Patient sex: M
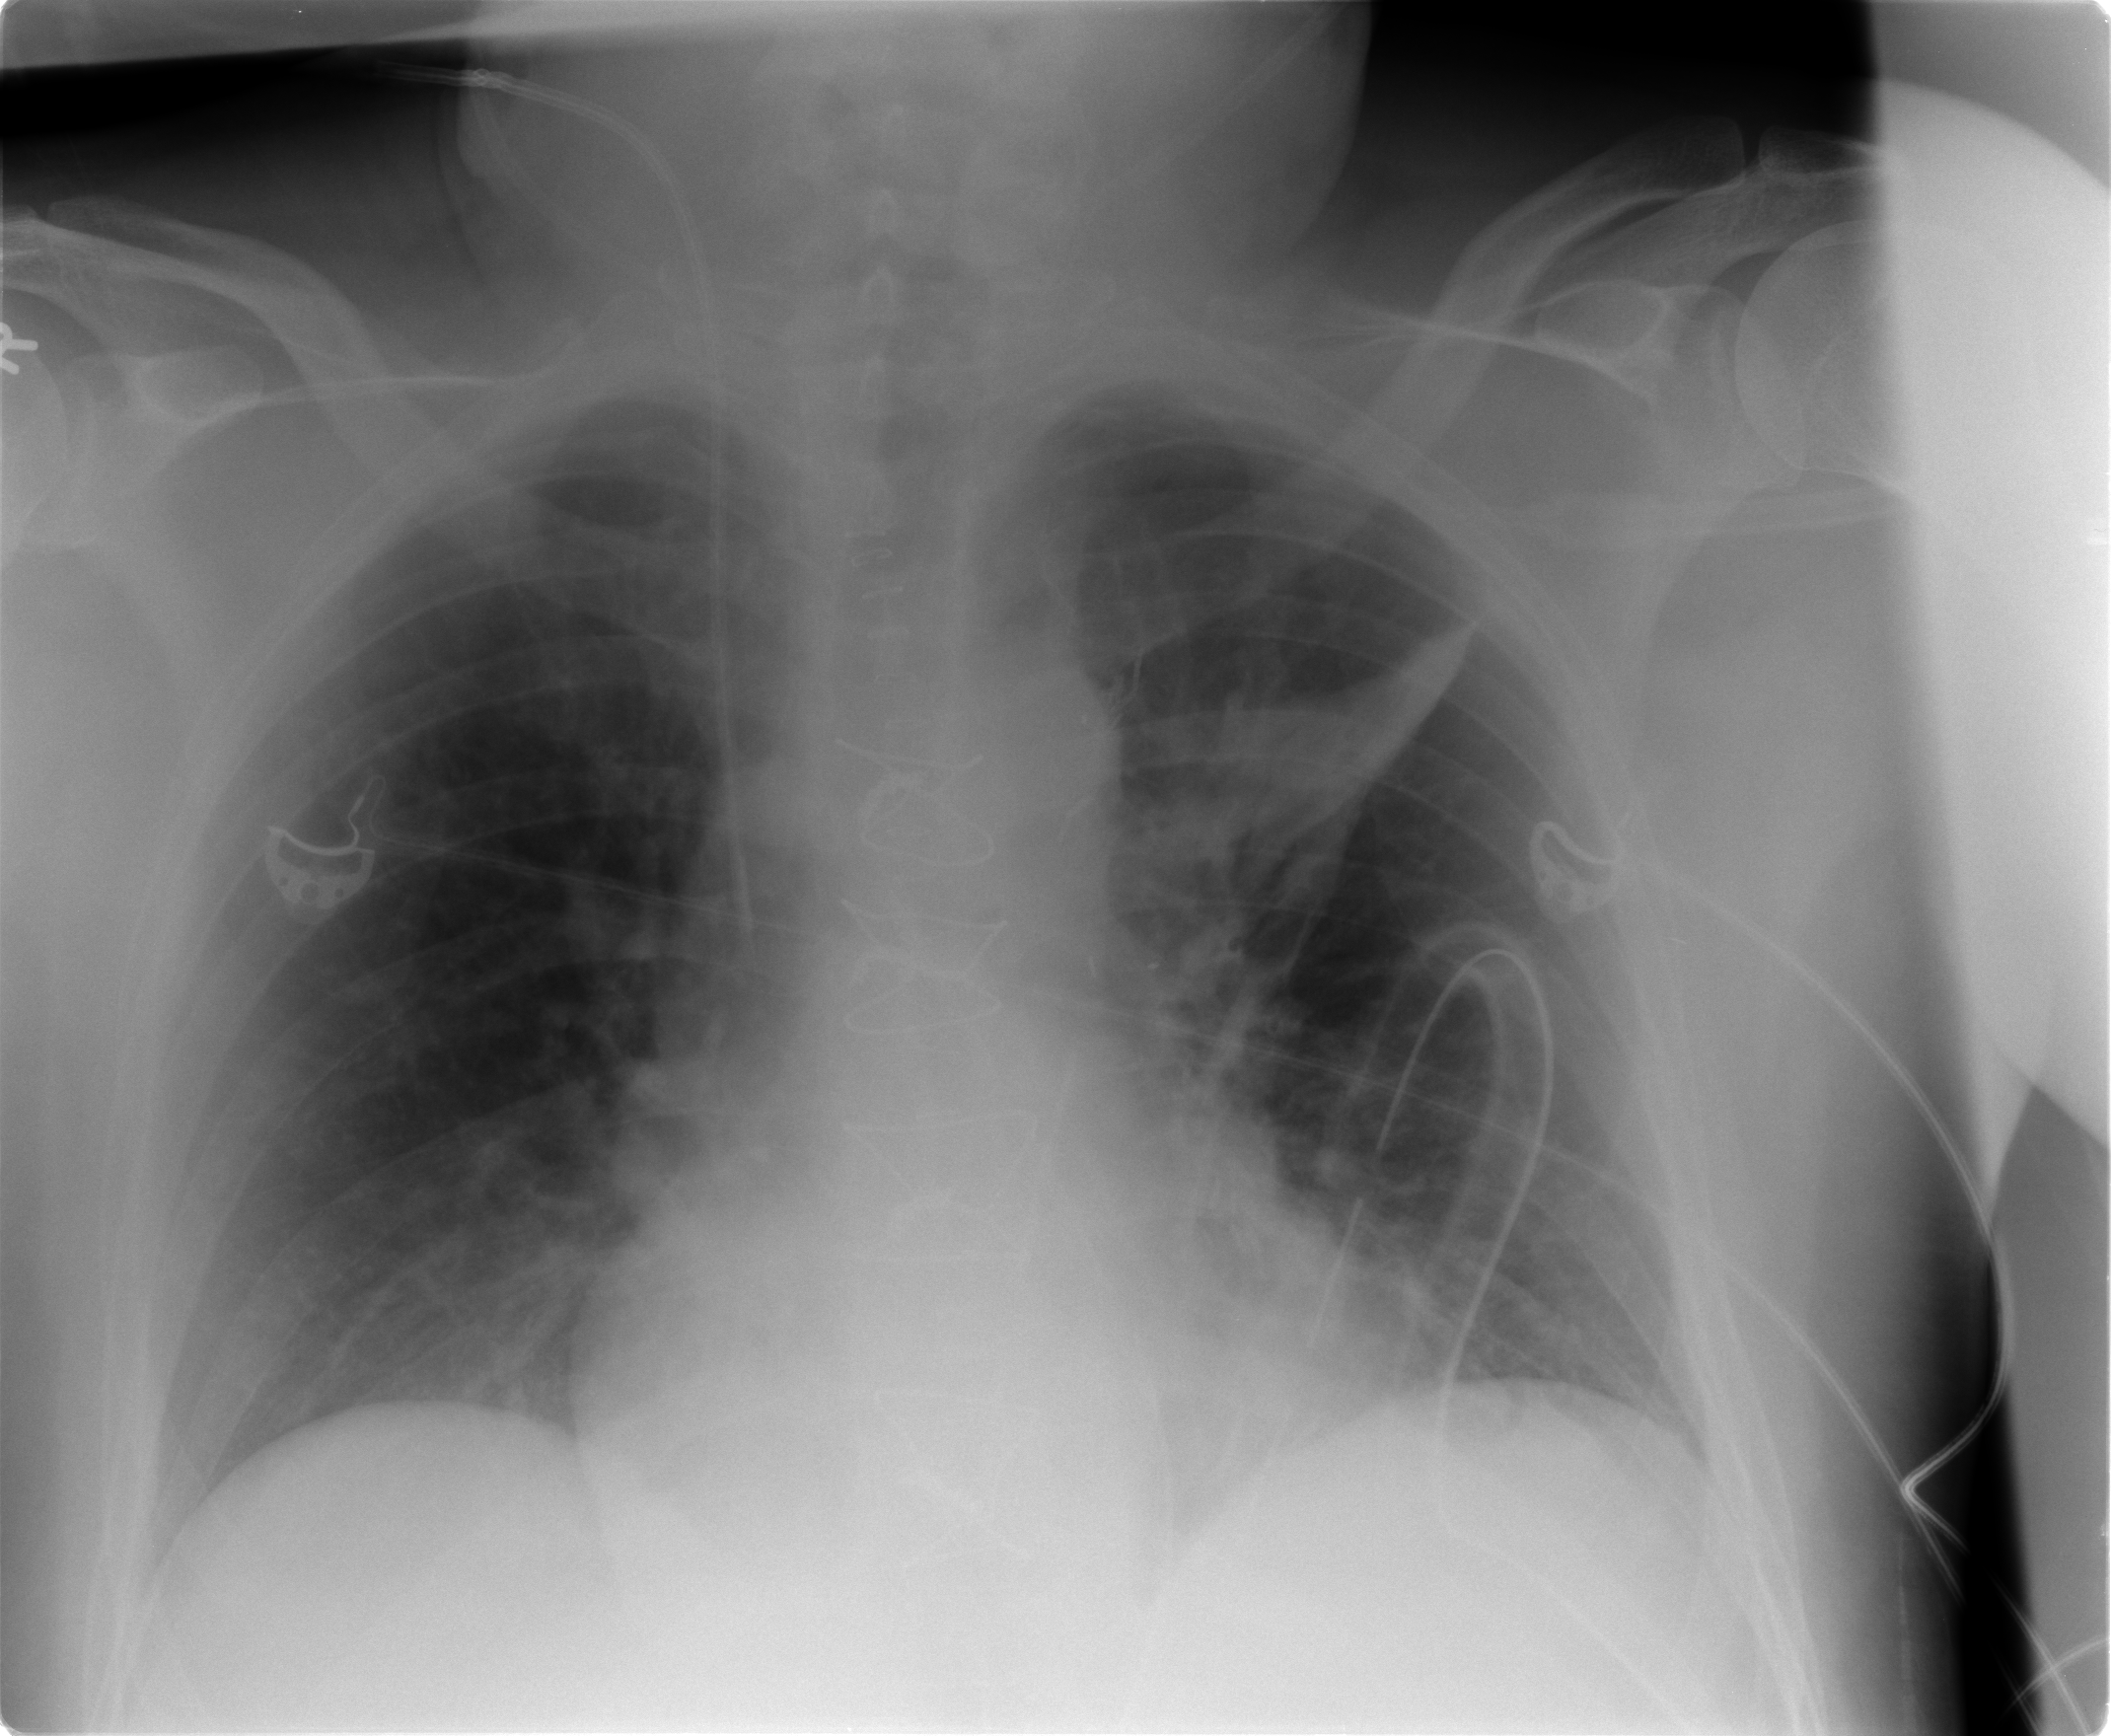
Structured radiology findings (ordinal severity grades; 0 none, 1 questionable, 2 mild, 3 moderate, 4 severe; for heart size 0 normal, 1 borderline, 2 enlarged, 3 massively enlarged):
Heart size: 0
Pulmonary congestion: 2
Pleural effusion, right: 0
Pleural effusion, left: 2
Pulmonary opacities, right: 1
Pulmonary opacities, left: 0
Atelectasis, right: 0
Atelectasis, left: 2